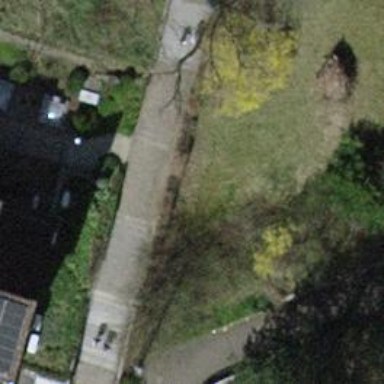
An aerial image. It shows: Steps on sett surface road.